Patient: sex F, age 75
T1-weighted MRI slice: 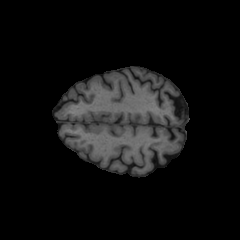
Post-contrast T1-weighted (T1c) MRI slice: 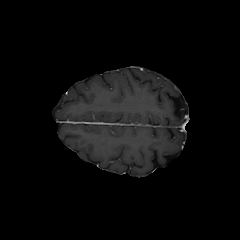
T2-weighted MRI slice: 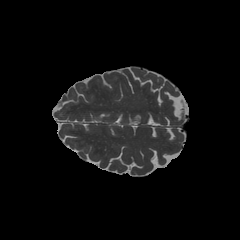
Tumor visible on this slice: no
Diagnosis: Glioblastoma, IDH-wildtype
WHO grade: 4